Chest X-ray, AP view. Patient: 53 years old, sex M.
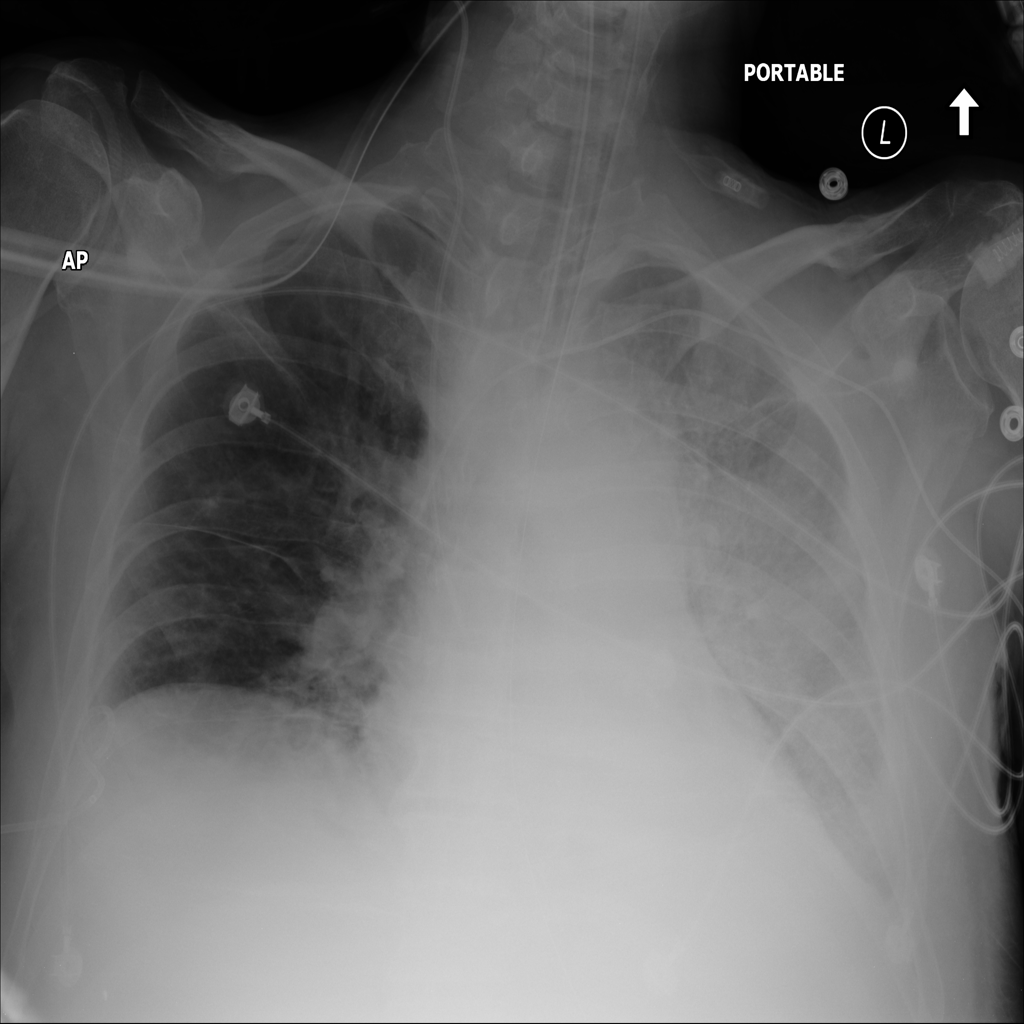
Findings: Atelectasis, Effusion, Infiltration